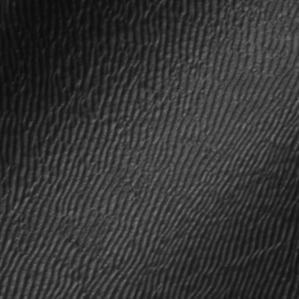
Label: frost